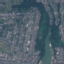
Label: Residential